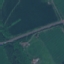
Land use / land cover class: Highway